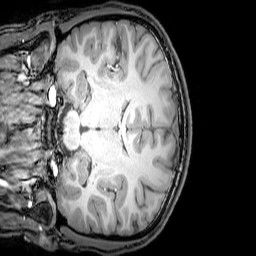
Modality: T1w
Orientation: coronal
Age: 21
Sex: male
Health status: healthy
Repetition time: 0.081 s
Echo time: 0.037 s